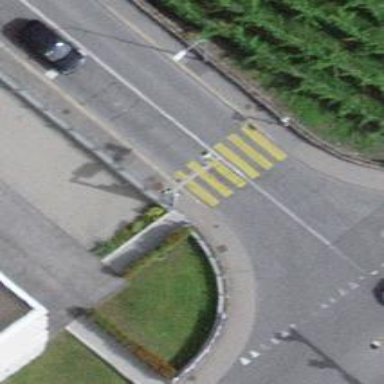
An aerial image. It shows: Zebra crossing controlled by traffic signals.